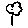
Label: flower